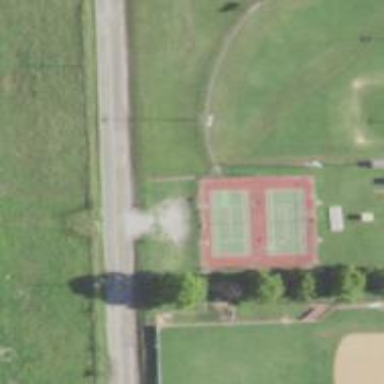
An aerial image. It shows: Tennis court on pitch designated for leisure land.